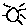
Label: sun